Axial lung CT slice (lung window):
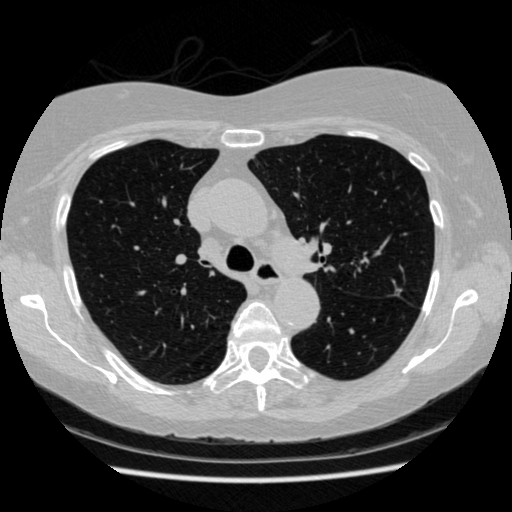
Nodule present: no